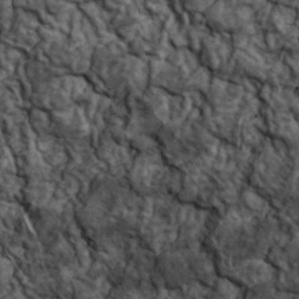
Label: non_frost